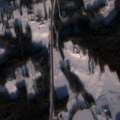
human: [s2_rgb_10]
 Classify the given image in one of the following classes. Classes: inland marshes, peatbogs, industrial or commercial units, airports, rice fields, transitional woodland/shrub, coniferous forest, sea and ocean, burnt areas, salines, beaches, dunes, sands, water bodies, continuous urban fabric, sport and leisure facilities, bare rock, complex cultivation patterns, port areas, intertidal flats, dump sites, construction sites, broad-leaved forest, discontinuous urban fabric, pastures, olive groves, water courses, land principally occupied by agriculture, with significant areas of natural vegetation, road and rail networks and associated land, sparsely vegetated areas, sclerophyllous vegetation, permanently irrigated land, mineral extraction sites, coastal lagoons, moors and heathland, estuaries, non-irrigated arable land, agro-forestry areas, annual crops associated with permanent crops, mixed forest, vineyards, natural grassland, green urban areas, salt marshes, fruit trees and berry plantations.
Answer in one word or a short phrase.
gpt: non-irrigated arable land, coniferous forest, mixed forest